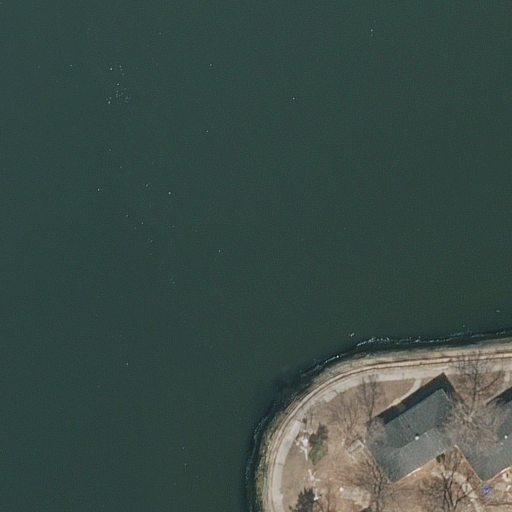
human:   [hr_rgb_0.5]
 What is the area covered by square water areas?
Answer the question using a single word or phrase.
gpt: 0m2

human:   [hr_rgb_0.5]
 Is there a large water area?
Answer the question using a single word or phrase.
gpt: yes

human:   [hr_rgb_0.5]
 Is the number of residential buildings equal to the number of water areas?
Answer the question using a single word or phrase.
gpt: yes

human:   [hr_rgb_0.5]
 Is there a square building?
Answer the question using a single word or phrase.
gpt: no

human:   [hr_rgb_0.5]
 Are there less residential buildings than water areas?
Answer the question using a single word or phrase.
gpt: no

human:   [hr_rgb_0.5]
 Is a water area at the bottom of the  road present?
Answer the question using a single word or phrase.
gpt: no

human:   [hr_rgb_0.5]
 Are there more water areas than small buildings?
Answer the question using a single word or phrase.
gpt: yes

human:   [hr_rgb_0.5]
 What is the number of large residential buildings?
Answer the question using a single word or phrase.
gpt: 0

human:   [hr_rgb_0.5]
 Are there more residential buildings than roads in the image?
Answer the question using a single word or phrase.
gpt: no

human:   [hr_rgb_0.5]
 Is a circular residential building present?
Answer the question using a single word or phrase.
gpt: no

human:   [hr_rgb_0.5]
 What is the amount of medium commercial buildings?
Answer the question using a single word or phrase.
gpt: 0

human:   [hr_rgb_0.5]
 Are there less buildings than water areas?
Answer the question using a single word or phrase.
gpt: no

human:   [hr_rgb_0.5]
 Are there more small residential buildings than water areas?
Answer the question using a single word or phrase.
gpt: no

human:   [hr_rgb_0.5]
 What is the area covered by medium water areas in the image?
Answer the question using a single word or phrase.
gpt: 0m2

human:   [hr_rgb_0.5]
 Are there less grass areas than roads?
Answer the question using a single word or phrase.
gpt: no

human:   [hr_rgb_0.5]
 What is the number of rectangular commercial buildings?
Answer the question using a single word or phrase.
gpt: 0

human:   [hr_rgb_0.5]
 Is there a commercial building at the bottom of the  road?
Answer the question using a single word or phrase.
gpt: no

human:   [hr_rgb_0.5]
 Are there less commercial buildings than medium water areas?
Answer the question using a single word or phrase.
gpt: no

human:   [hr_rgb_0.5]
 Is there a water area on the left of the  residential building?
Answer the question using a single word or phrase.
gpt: yes

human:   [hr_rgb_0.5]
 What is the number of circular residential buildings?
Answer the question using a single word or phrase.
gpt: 0

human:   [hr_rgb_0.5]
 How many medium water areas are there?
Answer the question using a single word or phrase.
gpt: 0

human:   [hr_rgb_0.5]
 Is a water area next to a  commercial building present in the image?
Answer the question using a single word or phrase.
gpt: no

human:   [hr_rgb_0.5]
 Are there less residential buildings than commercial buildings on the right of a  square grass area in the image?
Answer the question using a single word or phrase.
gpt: no

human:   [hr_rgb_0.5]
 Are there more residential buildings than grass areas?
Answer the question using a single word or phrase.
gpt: no

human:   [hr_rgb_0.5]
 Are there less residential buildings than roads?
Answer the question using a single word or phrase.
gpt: no

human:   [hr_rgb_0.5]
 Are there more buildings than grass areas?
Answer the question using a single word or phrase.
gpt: no

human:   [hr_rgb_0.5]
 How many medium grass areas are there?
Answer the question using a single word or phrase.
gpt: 1

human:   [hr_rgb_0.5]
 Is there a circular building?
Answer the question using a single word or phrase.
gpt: no

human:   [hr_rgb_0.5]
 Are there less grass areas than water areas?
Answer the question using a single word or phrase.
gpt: no

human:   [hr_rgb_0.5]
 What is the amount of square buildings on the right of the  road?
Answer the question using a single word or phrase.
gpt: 0

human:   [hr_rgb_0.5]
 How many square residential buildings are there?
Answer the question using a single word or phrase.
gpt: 0

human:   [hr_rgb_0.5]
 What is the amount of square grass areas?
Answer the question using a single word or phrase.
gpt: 0

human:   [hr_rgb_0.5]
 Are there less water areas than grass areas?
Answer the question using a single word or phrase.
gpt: yes

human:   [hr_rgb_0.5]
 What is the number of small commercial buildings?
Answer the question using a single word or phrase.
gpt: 0

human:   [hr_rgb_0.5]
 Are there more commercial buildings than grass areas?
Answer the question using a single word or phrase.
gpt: no

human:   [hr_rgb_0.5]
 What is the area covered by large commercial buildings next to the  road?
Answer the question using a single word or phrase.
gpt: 0m2